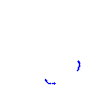
Particle: proton